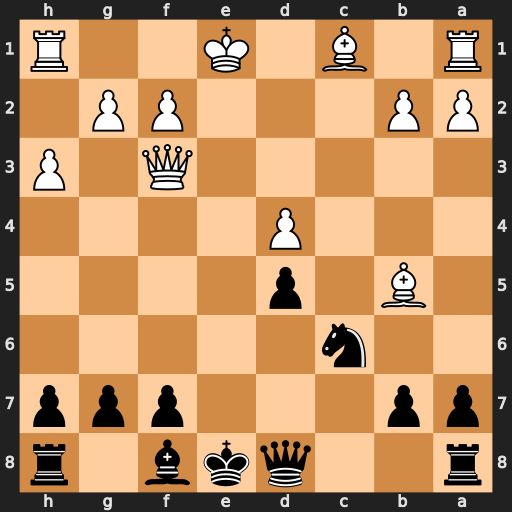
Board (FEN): r2qkb1r/pp3ppp/2n5/1B1p4/3P4/5Q1P/PP3PP1/R1B1K2R
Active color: b
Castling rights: KQkq
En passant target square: -
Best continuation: Qa5+ Bd2 Qxb5